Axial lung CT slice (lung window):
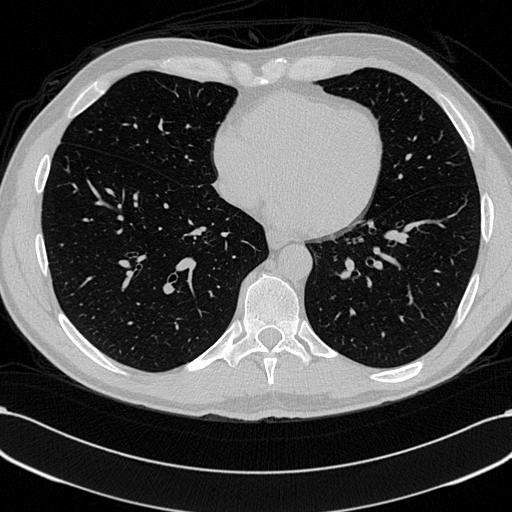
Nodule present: no